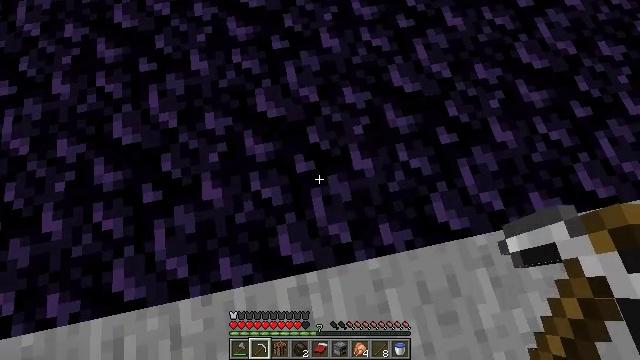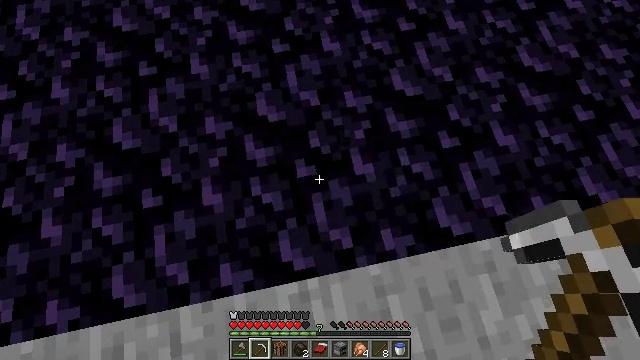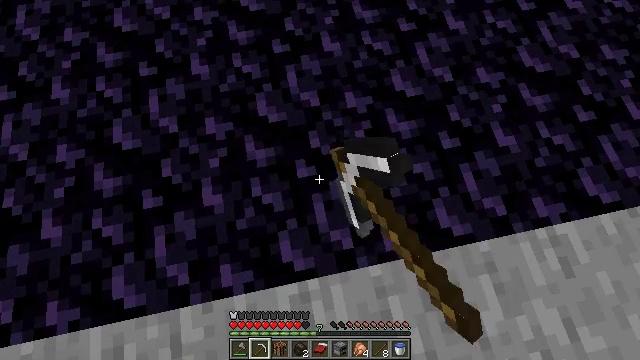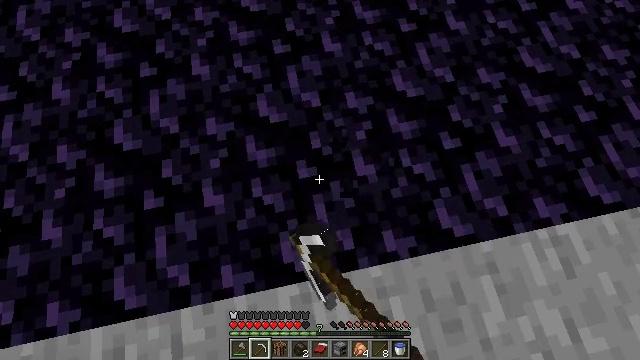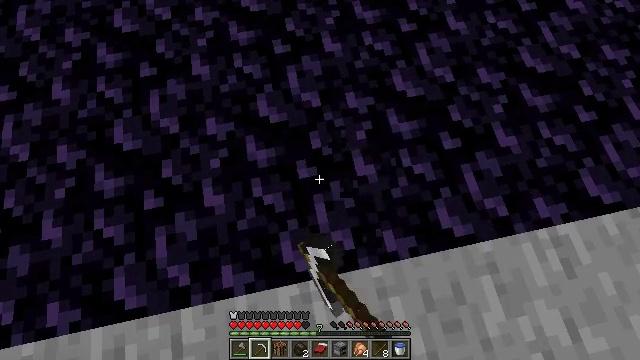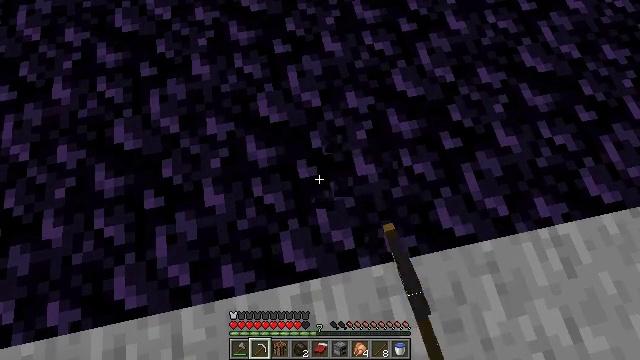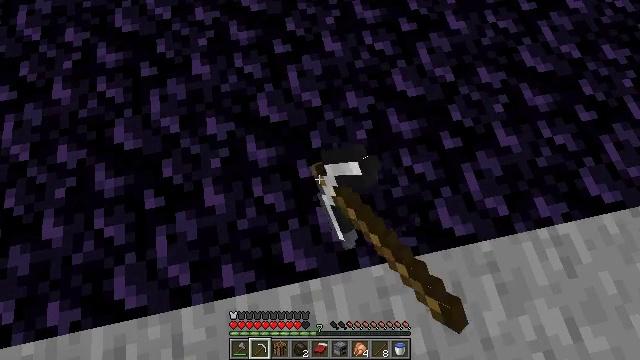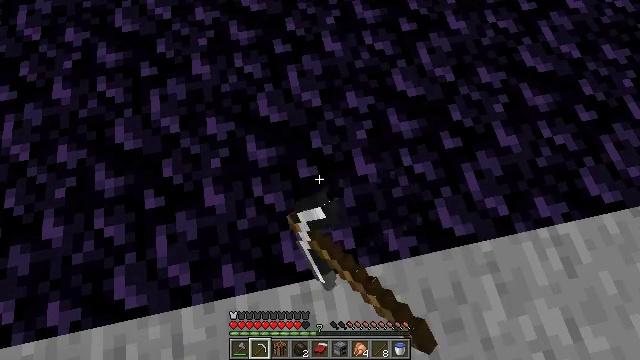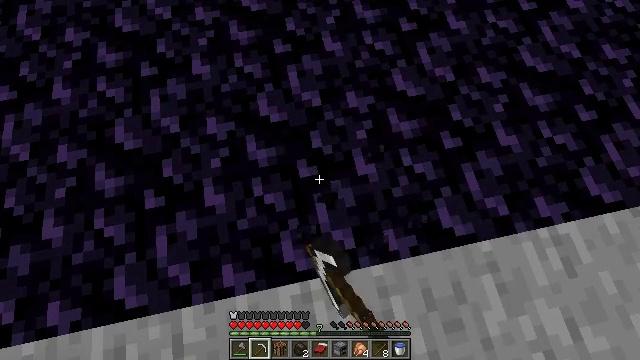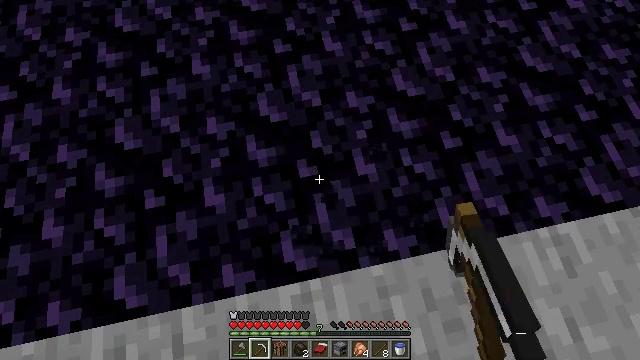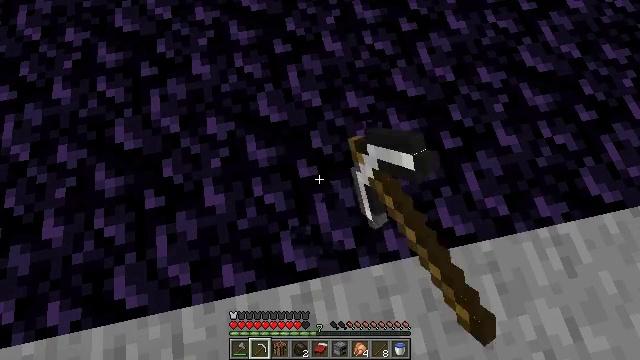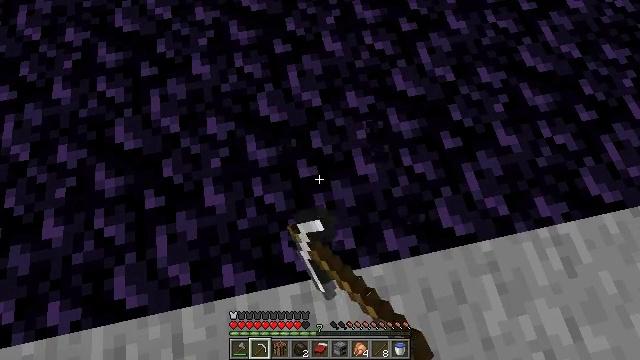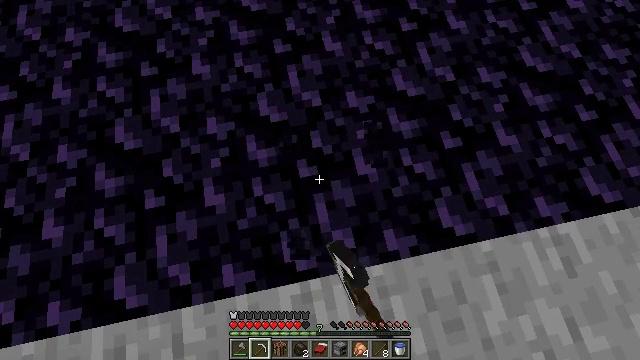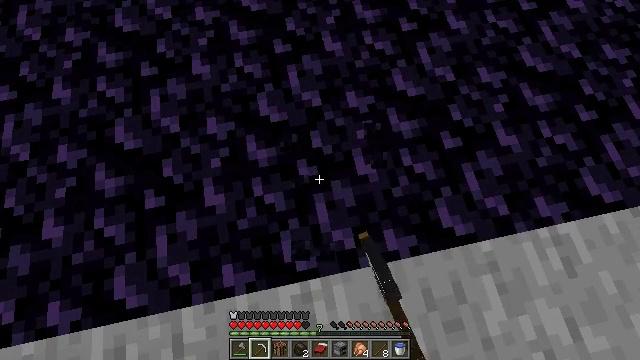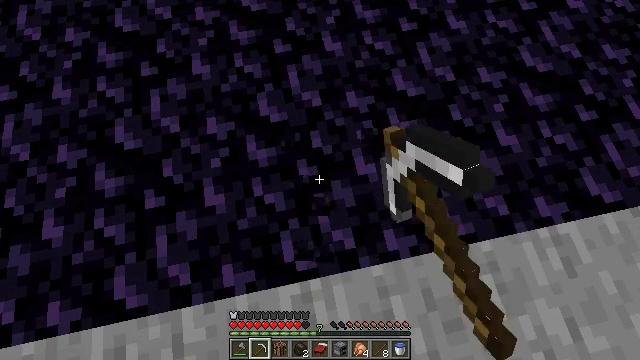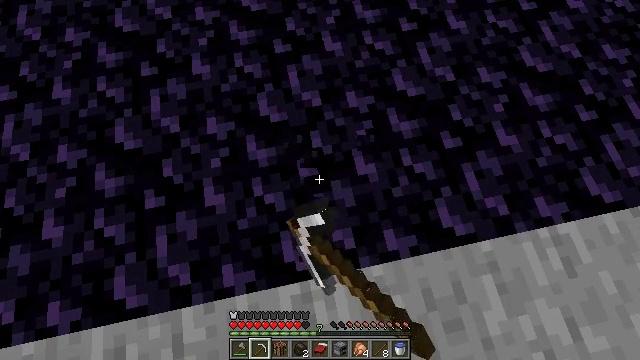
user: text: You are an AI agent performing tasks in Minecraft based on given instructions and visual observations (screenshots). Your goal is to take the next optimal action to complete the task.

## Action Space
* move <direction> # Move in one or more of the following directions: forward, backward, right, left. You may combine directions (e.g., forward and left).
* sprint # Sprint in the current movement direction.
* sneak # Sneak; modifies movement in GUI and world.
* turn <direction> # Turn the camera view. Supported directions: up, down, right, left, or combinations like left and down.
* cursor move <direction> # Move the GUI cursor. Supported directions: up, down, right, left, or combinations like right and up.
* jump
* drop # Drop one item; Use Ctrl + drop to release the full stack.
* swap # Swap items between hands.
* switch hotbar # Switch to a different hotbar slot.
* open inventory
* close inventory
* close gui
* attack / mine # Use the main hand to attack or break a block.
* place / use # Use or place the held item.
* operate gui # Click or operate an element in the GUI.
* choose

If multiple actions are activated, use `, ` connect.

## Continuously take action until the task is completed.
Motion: motion action
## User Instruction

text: Remove a rose bush from the inventory.
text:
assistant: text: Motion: attack / mine
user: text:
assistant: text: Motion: attack / mine
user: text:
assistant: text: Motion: attack / mine
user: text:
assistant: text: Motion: attack / mine
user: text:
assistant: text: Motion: attack / mine
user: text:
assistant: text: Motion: attack / mine
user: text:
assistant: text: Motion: attack / mine
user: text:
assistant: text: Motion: attack / mine
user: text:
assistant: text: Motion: attack / mine
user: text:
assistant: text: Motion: attack / mine
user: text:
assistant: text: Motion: attack / mine
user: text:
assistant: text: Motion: attack / mine
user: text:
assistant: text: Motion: attack / mine
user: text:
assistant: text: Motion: attack / mine
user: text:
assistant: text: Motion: attack / mine
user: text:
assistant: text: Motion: attack / mine
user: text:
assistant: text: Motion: attack / mine
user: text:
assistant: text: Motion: attack / mine
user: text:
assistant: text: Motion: attack / mine
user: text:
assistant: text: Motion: attack / mine
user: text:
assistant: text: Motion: attack / mine
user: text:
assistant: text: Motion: attack / mine
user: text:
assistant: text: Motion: attack / mine
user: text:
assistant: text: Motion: attack / mine
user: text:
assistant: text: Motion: attack / mine
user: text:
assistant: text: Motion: attack / mine
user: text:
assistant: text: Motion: attack / mine
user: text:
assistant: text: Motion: turn right, attack / mine
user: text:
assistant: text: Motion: attack / mine
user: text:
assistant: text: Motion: attack / mine